Question: DB:

I'm trying to bring back data only when 'All' of the ReviewItems meet the condition of ReviewItemStatus==3. This works.
Problem: But then I want to narrow the scope of 'All' to all ReviewItems where ReviewerID==1000
'''
// I want ALL groupAccountLinks only for ReviewerID==1000 and AccountID
// 0) (and thus ReviewItems) for Account Charlie have ReviewItemStatusID==3
var xx = Accounts.Where(acc => acc.GroupAccountLinks.All(gal =>
// do ANY of the (1) associated reviewItems contain ri.ReviewItemStatusID == 3
gal.ReviewItems.Any(ri => ri.ReviewItemStatusID == 3)
// This doesn't work
//&& ri.Review.ReviewerID == 1000
)
&& acc.AccountID == 1002 // Charlie
);
'''
Will be going against EF4.1 Currently testing using Linqpad and LinqToSQL test db.
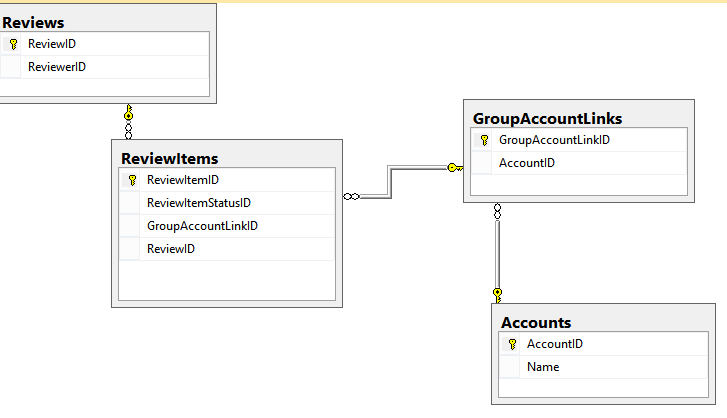
Answer: Thanks to Jesse, Slauma and RemeshRams which lead me to this:
'''
var xxx = Accounts.Where(
// do All Accounts satisfy condition
u => u.Accounts.All(
// do All GroupAccountLinks (and thus ReviewItems) for Account meet the condition of ReviewItemStatusID==3
acc => acc.GroupAccountLinks.All(
// for ReviewItems where ReviewerID==1000, do they All have ReviewItemStatusID==3
gal => gal.ReviewItems.Where(
ri => ri.Review.ReviewerID == 1000)
.All(
ri => ri.ReviewItemStatusID == 3
)
// Make sure there are some ReviewItems
&& gal.ReviewItems.Any()
)
)
);
'''